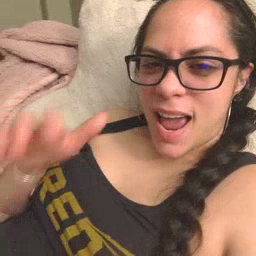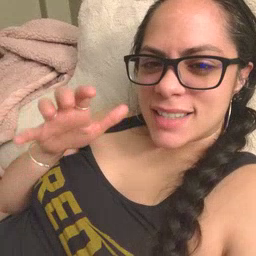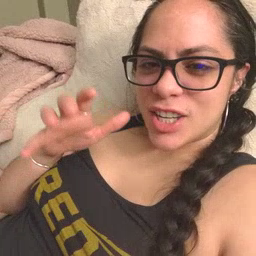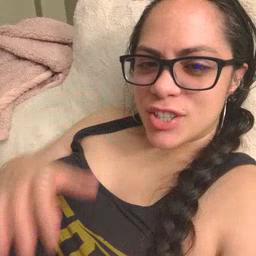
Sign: alligator